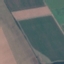
Label: AnnualCrop